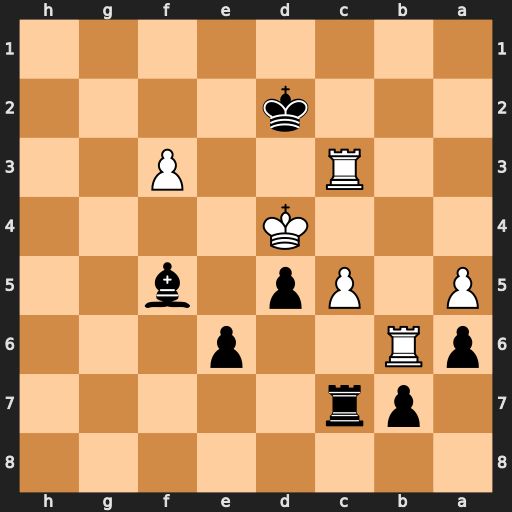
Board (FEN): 8/1pr5/pR2p3/P1Pp1b2/3K4/2R2P2/3k4/8
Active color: b
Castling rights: -
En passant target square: -
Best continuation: e5+ Kxe5 Kxc3